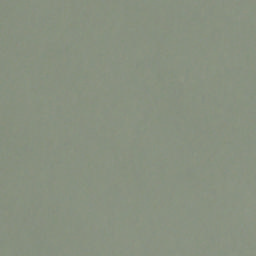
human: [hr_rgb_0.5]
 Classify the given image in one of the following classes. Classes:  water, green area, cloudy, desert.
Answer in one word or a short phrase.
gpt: cloudy